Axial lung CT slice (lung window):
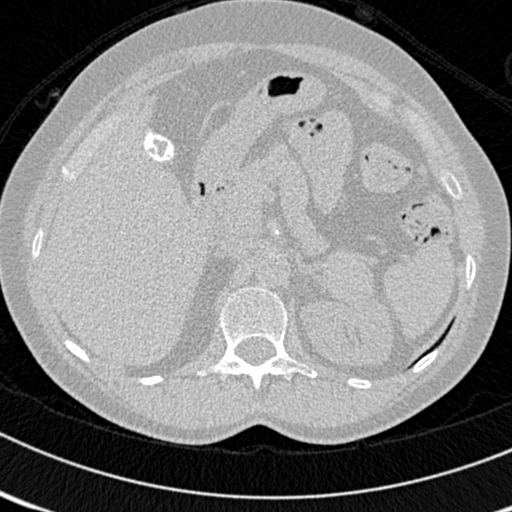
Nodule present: no